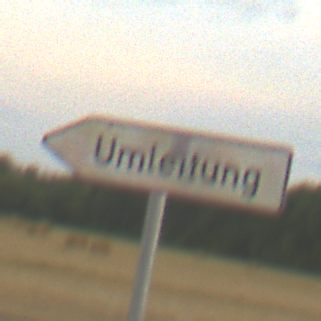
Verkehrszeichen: UmleitungswegweiserLinksweisend
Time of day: SunriseSunset
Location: Outdoor (RoadRail)
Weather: PartlyCloudy
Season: NotSpecified
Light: Natural